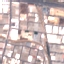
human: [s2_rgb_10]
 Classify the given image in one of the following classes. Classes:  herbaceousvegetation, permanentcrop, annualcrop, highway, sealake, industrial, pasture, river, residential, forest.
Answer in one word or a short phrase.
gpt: Industrial